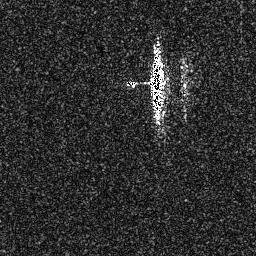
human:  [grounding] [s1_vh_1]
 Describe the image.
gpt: In the satellite image, there is  <ref>1 large ship </ref> <box>[[56, 16, 65, 48, 0]]</box> located at center.